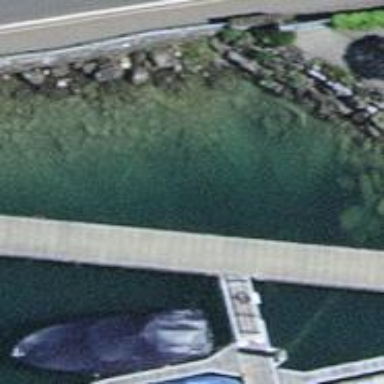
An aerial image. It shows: Man-made pier.